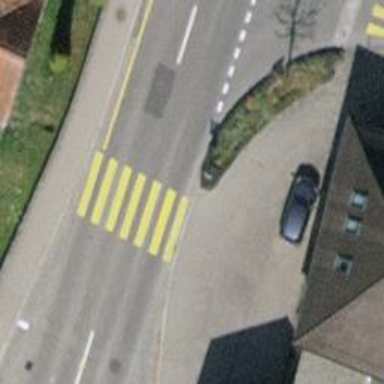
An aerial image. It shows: Uncontrolled road crossing.